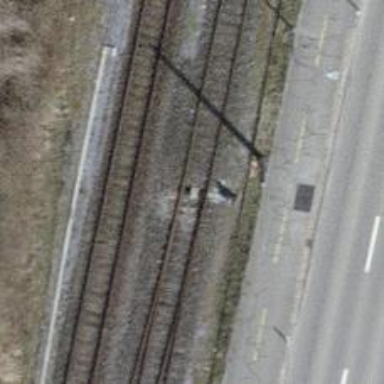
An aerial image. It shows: Railway switch.